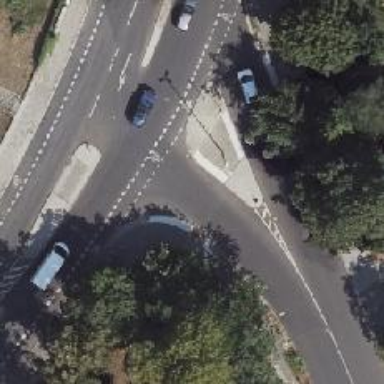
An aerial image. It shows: Unmarked footway crossing with traffic island.